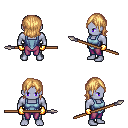
a pixel art fantasy rpg character, male body template, dark elf, purple skin, blue vest, magenta pants, light blonde long bangs hairstyle, gold gloves, spear, four views (front, back, left, right), 2x2 character sprite sheet, small pixel art, hard edges, no anti-aliasing